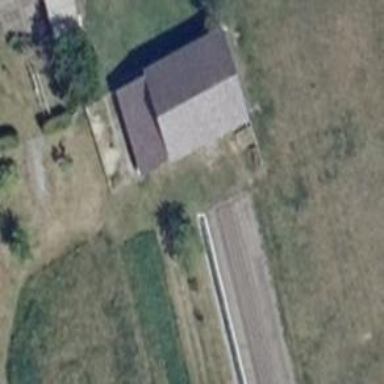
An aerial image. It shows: Building with gabled roof. The roof orientation is along the building.